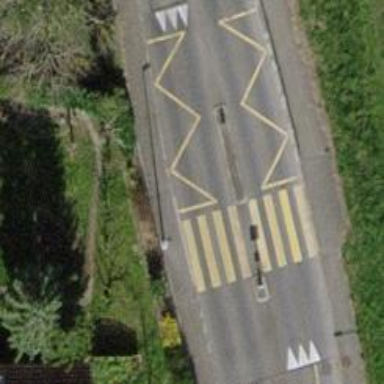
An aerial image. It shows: Marked zebra crossing with pedestrian island.